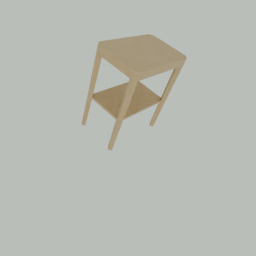
Label: furniture